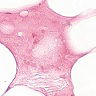
Metastatic tissue present: no